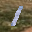
Label: 1